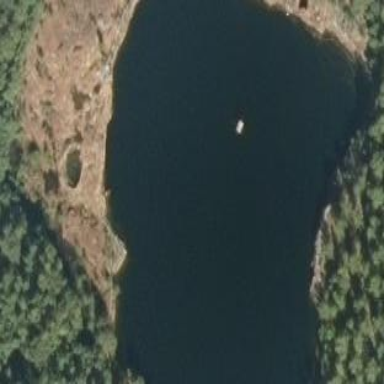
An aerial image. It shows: Pond with natural water.